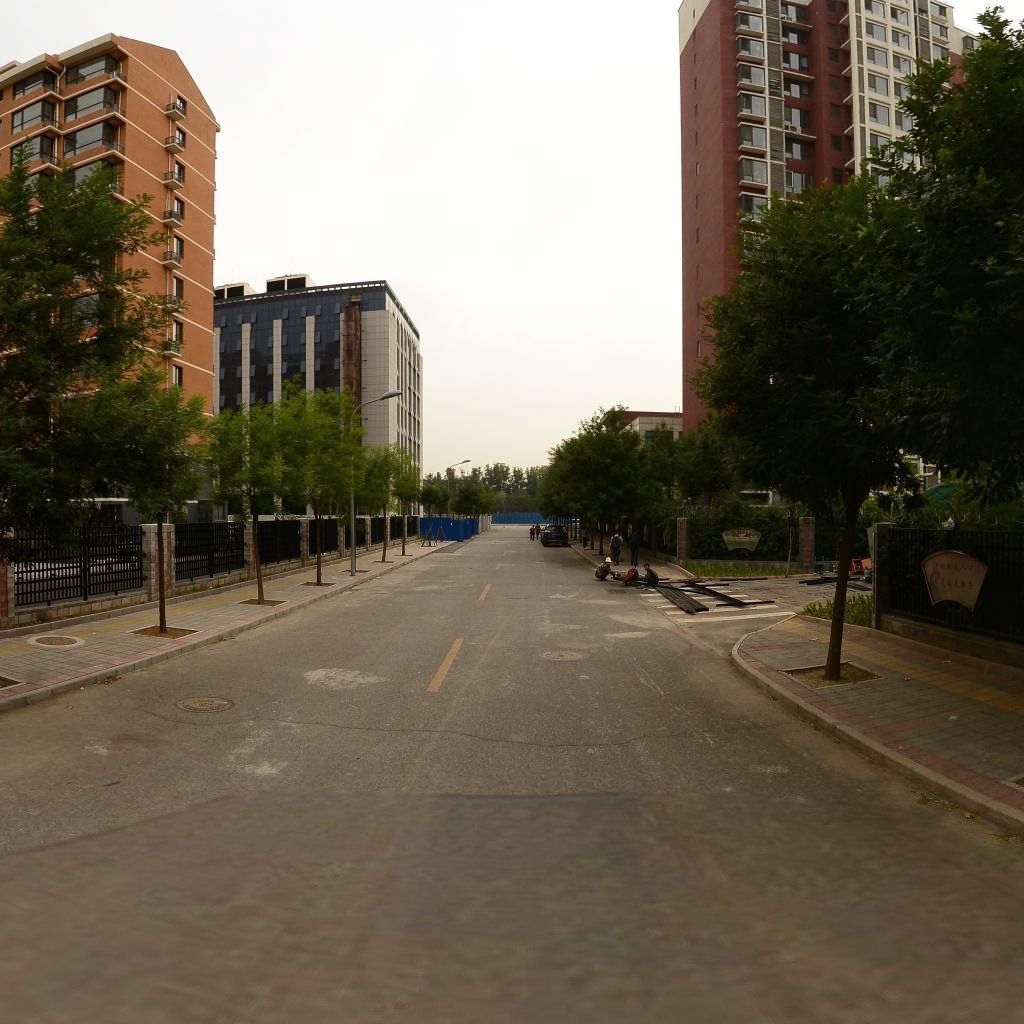
Region: Haidian
Road damage annotations: transverse crack, manhole cover, manhole cover, manhole cover